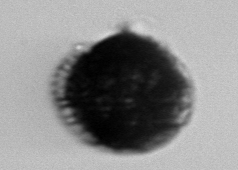
Label: Gonyaulax